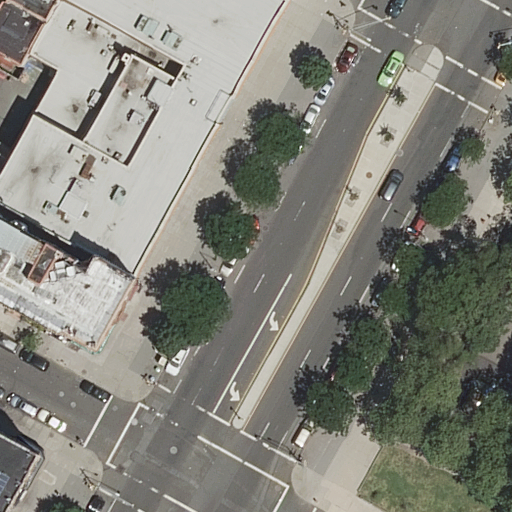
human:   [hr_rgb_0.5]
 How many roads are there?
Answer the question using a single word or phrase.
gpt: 10

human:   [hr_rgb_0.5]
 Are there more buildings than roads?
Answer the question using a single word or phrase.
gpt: no

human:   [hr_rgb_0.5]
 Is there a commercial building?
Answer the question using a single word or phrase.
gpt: no

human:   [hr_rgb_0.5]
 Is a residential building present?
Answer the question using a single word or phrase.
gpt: yes

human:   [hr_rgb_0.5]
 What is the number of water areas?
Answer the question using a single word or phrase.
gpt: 0

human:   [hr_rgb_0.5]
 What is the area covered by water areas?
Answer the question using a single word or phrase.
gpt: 0m2

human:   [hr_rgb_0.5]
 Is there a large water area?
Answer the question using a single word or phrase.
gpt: no

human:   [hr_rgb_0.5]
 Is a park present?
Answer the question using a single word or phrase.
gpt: yes

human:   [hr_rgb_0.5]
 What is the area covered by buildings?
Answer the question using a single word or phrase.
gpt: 628m2

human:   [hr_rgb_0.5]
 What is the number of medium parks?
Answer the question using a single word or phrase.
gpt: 0

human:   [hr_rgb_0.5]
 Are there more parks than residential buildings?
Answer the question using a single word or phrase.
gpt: no

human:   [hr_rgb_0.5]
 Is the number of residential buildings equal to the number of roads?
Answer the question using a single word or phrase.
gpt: no

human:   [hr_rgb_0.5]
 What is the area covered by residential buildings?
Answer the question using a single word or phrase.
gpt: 628m2

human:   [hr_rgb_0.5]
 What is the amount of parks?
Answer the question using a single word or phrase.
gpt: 1

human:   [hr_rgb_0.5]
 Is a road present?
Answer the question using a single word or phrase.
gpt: yes

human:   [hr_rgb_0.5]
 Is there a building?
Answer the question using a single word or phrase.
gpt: yes

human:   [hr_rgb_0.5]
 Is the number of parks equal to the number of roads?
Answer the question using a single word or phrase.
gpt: no

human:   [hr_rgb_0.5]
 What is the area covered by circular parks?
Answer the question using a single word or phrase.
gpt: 0m2

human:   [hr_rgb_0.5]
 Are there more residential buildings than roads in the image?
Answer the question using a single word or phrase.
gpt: no

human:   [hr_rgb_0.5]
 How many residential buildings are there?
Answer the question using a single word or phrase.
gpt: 4

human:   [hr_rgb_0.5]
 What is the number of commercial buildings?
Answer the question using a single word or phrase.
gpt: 0

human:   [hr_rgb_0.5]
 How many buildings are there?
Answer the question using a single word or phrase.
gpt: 4

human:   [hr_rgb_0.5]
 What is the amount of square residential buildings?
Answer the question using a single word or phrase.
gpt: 0

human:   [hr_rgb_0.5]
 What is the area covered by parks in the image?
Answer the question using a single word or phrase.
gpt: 10517m2

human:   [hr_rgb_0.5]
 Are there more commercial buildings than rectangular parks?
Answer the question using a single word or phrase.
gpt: no

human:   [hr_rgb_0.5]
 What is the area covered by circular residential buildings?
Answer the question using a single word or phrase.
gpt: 0m2

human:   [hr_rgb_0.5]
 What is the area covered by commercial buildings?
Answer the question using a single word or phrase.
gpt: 0m2

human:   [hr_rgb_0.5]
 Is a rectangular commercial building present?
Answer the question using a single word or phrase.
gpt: no

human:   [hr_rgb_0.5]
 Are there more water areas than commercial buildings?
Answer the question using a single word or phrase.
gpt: no

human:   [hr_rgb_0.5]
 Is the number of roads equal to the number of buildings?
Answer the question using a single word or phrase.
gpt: no

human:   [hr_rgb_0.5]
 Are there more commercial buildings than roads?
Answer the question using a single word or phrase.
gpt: no

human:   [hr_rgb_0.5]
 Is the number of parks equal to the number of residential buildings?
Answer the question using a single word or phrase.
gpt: no

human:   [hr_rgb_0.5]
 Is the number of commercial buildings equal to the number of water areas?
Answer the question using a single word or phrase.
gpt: yes

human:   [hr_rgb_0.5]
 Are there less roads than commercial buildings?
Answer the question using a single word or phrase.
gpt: no

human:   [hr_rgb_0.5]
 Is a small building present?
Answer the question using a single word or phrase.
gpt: yes

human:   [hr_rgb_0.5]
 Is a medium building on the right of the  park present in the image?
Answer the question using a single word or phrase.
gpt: no

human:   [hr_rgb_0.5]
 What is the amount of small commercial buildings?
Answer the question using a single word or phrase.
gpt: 0

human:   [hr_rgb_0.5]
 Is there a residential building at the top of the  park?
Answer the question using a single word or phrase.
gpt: yes

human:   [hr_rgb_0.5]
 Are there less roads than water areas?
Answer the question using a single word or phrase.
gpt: no

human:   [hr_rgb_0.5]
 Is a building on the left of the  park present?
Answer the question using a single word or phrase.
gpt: yes

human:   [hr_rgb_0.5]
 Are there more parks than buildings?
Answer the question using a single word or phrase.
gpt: no

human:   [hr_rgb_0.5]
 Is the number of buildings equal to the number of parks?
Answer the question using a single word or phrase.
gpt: no

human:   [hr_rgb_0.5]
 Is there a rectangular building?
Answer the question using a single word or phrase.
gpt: yes

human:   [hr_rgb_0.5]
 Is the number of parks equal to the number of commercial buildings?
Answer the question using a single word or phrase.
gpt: no

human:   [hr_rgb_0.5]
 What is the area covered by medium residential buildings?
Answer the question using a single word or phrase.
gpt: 548m2

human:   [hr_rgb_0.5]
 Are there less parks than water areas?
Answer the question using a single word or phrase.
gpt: no

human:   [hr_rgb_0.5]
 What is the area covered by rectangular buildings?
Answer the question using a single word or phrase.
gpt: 213m2

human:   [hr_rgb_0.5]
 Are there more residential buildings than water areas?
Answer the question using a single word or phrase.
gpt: yes

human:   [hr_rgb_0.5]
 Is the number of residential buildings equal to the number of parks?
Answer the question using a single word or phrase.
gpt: no

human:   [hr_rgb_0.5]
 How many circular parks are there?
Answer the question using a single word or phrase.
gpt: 0

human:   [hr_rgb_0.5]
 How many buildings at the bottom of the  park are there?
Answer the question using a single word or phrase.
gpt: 1

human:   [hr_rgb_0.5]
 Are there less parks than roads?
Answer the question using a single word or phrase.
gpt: yes

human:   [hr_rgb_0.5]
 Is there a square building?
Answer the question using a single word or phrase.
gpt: no

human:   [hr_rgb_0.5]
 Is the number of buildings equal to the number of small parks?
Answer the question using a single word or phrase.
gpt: no

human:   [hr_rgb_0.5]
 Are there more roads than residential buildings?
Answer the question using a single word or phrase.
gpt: yes

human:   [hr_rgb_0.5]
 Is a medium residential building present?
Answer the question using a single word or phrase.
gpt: yes

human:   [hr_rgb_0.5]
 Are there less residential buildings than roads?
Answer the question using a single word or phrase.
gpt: yes

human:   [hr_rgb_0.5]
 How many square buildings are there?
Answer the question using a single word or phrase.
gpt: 0

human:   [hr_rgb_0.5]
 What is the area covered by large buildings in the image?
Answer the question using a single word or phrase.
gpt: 0m2

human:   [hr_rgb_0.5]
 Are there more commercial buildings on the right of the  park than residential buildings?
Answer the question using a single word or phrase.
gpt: no

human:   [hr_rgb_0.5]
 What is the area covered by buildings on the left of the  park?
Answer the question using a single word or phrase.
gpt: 628m2

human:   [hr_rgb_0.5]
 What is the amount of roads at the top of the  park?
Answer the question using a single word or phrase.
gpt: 3

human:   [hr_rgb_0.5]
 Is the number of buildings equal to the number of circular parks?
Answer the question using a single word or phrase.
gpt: no

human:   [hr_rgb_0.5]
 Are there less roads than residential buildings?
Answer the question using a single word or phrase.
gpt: no